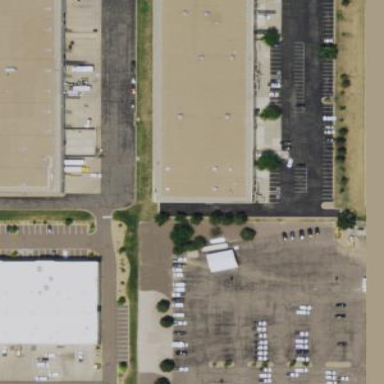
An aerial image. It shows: Commercial building.